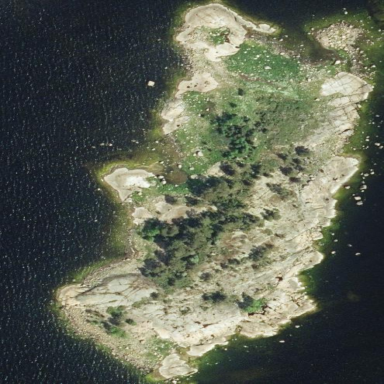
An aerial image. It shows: Islet along the natural coastline.